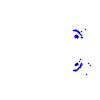
Particle: kaon